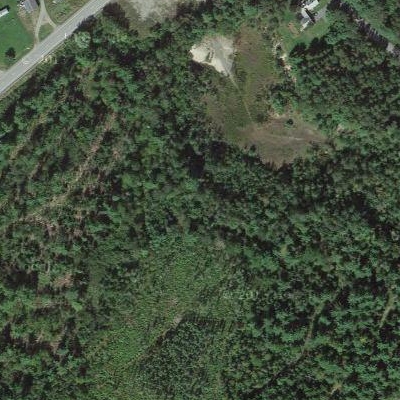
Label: Forest